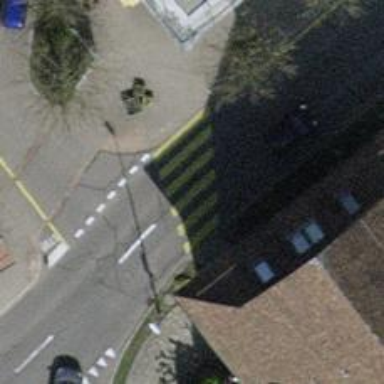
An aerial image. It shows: Marked asphalt footway with zebra crossing.